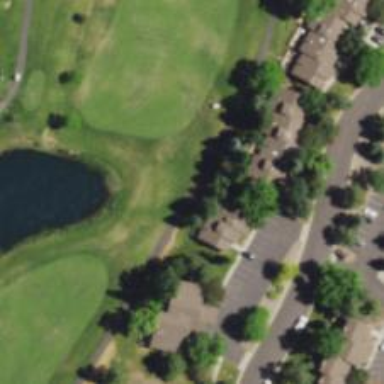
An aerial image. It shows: Path for golf carts.